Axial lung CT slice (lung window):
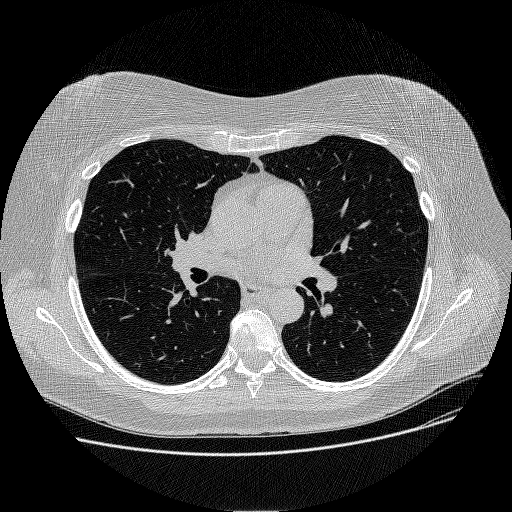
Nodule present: no